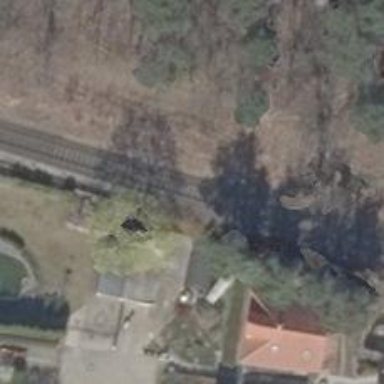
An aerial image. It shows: Abandoned railway spur.